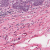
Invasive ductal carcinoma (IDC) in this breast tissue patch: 0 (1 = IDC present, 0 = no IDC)